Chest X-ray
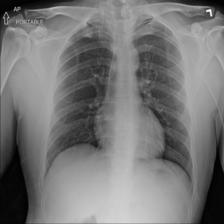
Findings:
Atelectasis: negative
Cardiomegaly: negative
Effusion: negative
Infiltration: negative
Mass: negative
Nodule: negative
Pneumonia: negative
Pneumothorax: negative
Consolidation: negative
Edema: negative
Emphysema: negative
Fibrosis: negative
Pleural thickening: negative
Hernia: negative